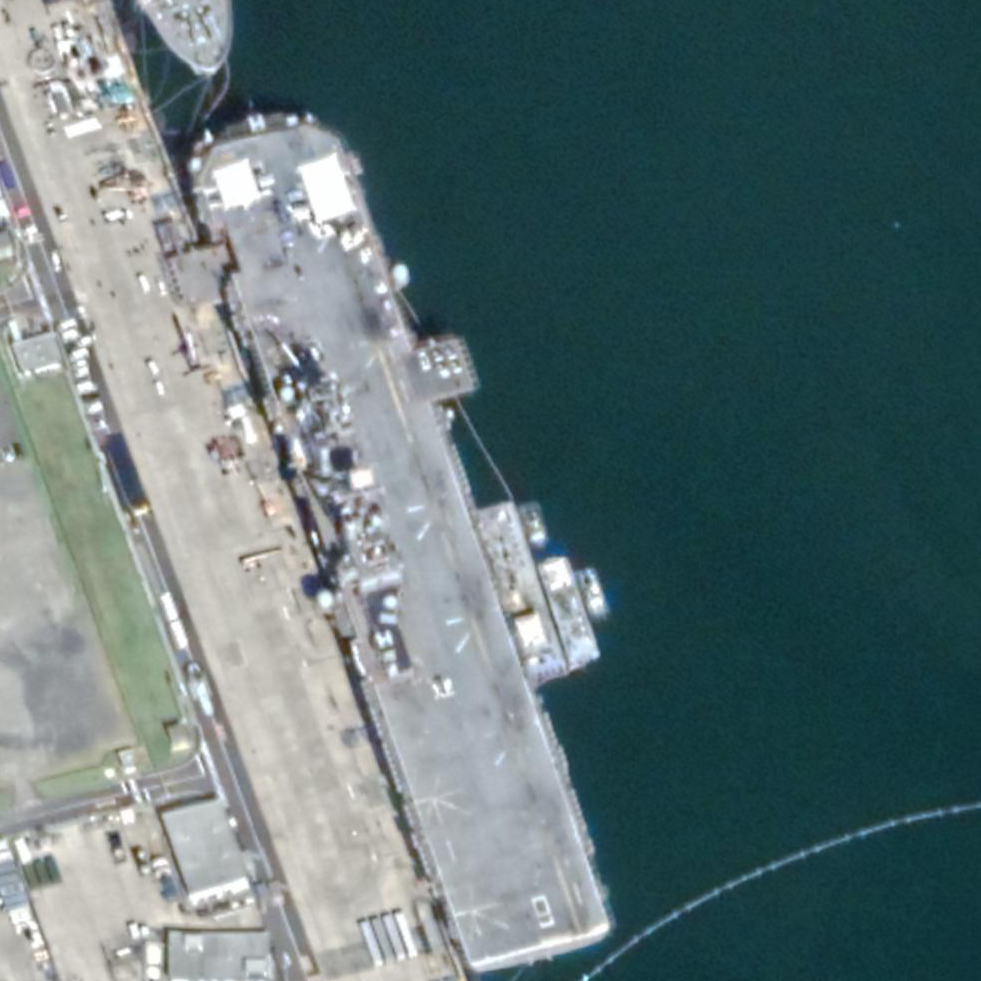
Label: Wasp-class_assault_ship